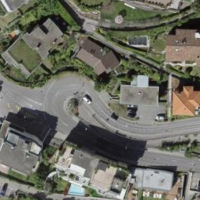
EUNIS habitat code: 54
Species observed at this site:
Erigeron karvinskianus
Ostrya carpinifolia